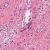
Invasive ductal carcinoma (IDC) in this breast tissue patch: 0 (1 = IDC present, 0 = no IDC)